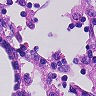
Metastatic tissue present: no